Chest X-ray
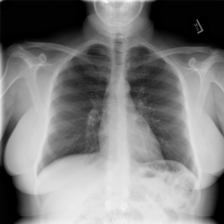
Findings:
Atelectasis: negative
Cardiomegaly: negative
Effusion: negative
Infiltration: negative
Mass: negative
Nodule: negative
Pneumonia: negative
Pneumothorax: negative
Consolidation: negative
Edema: negative
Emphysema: negative
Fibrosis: negative
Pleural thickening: negative
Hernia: negative